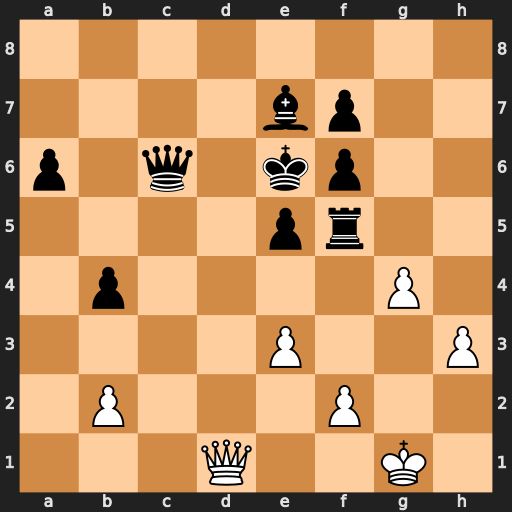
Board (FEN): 8/4bp2/p1q1kp2/4pr2/1p4P1/4P2P/1P3P2/3Q2K1
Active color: w
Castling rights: -
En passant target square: -
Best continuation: gxf5+ Kxf5 Qg4#